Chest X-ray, PA view. Patient: 48 years old, sex F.
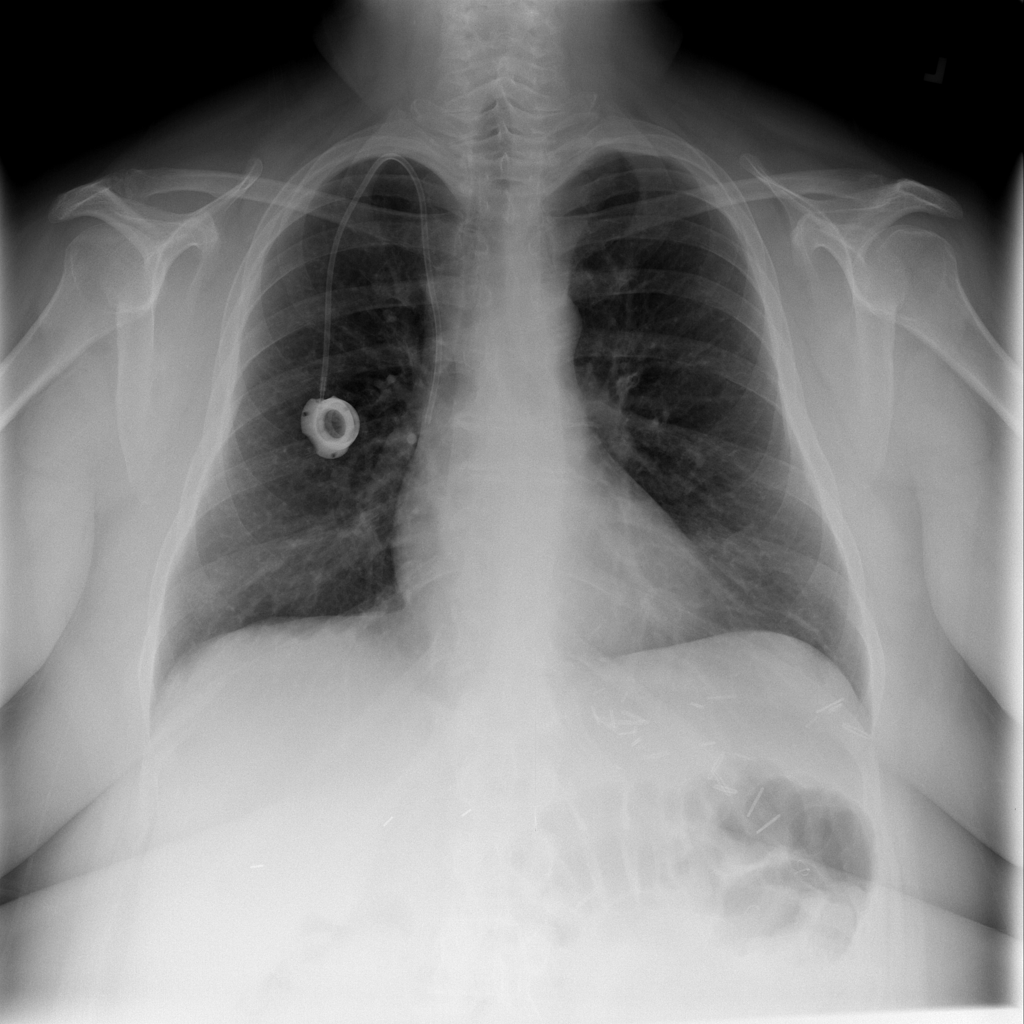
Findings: No Finding